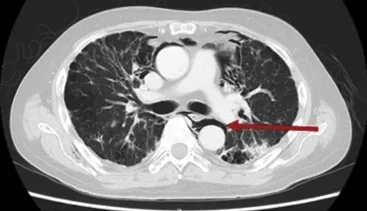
Selected images from a computed tomography (CT) scan of the chest, abdomen, and pelvis . Using lung windowing, gas was found extensively, from the retroperitoneum to the mediastinum.
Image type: radiology (ct)